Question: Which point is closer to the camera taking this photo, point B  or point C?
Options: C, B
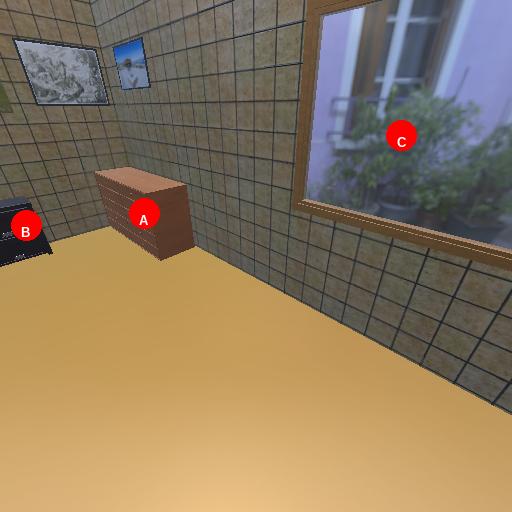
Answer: C